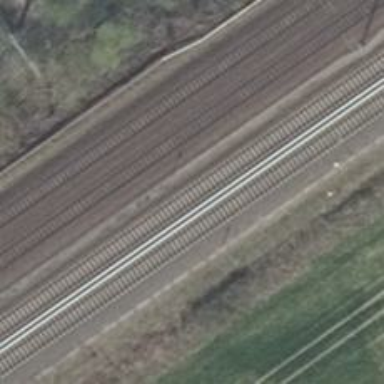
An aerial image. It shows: Solitary milestone along the railway.